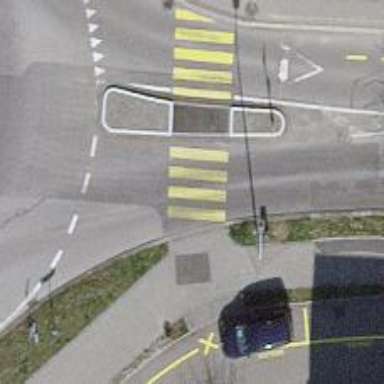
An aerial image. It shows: Uncontrolled zebra crossing on the road.